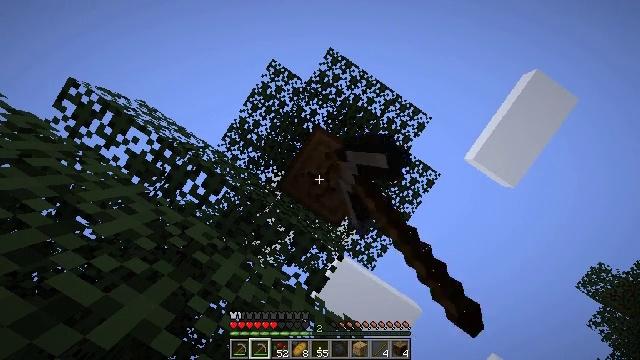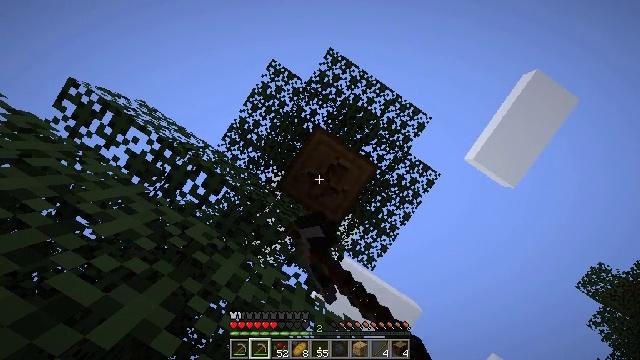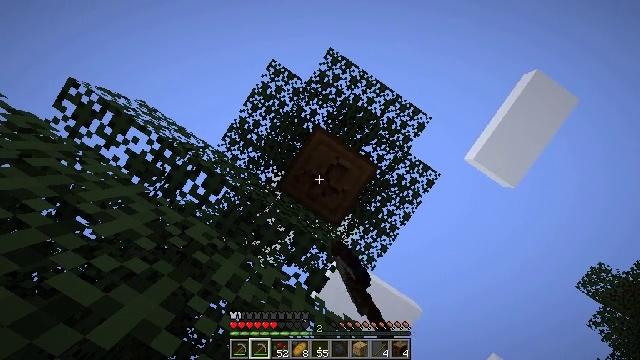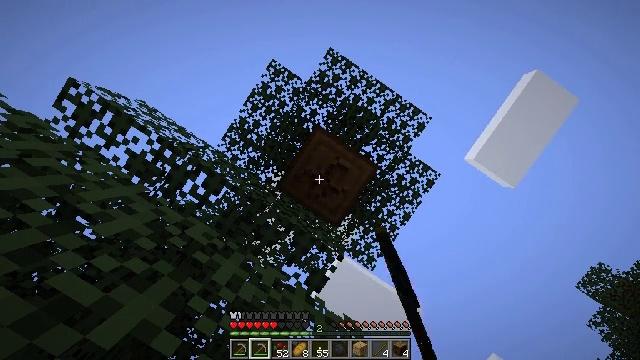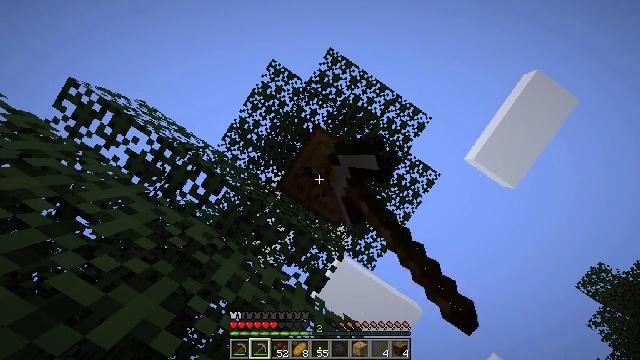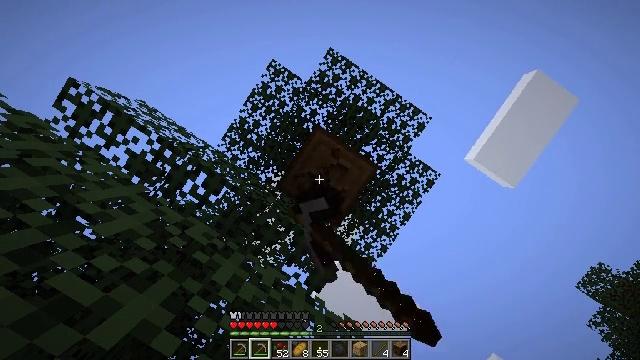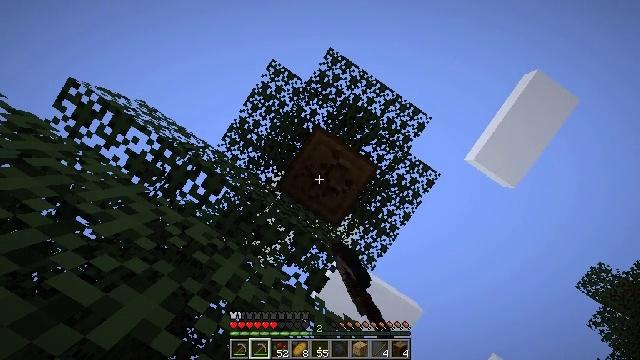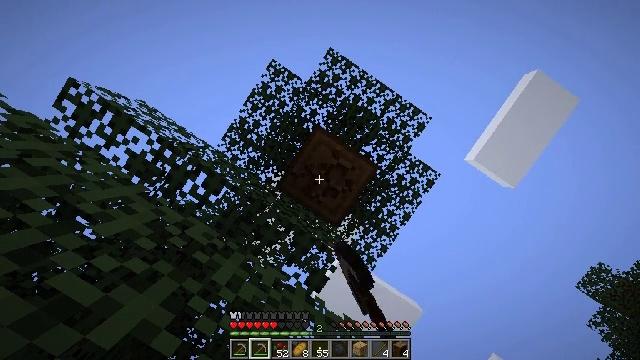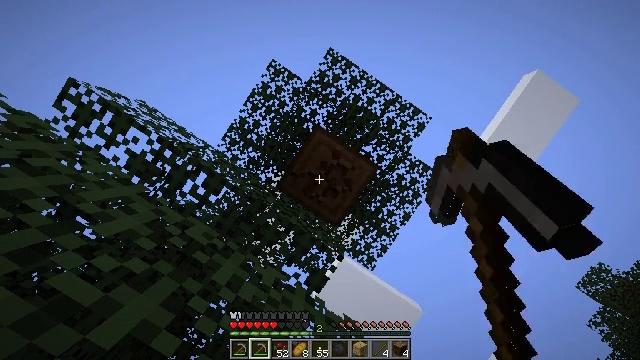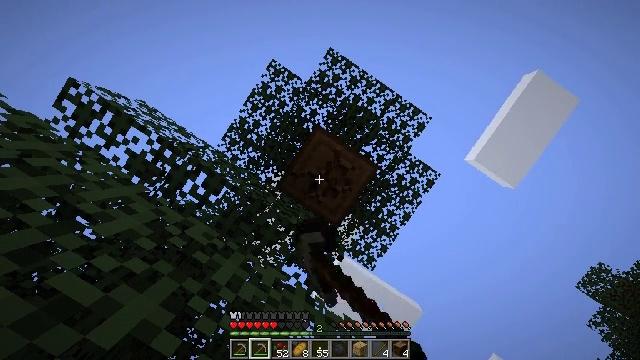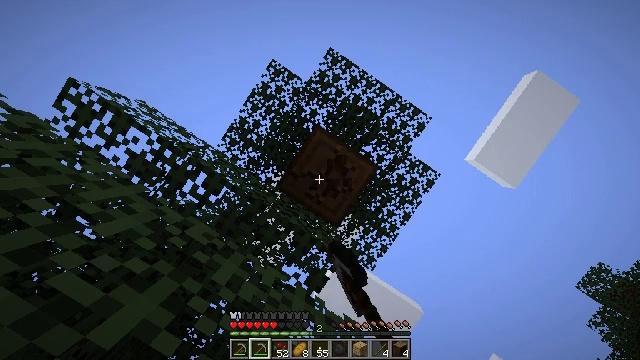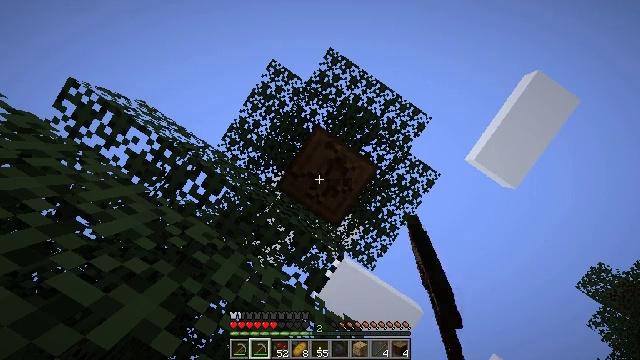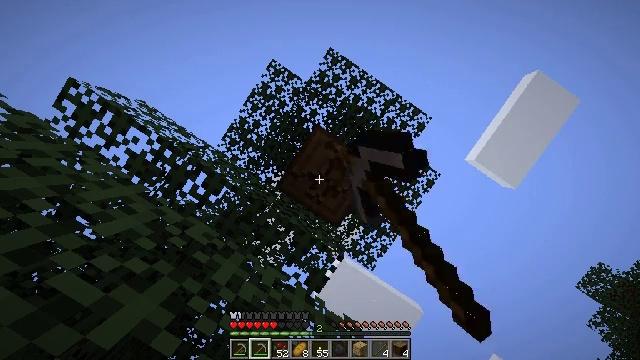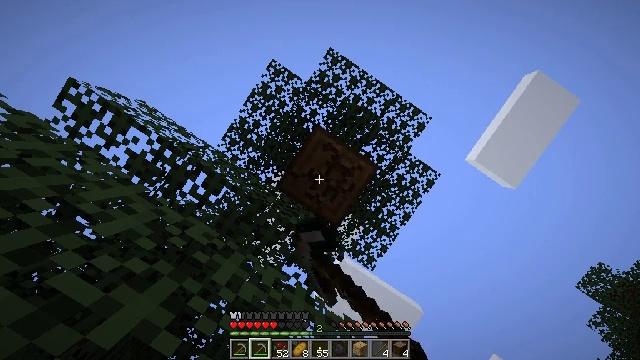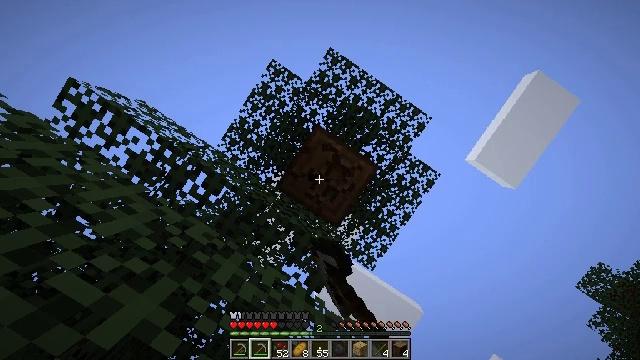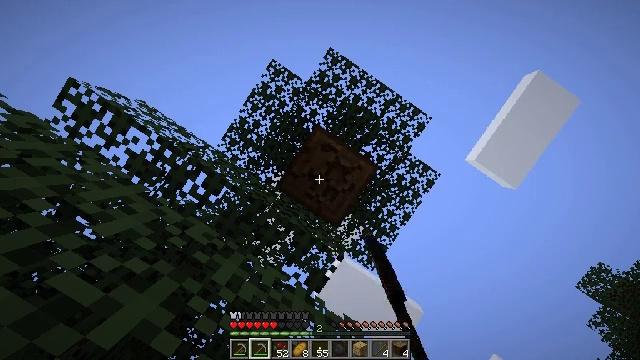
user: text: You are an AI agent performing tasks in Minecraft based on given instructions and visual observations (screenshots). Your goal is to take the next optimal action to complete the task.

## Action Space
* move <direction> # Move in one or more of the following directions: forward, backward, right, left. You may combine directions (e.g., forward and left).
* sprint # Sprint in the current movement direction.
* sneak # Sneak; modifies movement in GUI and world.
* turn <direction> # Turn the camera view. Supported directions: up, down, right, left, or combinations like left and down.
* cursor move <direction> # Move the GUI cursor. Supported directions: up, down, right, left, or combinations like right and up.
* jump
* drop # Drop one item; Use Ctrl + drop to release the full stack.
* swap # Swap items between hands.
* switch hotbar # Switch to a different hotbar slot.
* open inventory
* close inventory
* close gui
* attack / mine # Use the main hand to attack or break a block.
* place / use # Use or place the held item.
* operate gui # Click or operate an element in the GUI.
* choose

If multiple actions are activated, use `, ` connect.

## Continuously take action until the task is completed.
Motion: motion action
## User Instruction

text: Break the spruce log from the tree.
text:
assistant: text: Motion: attack / mine
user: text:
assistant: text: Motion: attack / mine
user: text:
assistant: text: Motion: attack / mine
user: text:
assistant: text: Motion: attack / mine
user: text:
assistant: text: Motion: attack / mine
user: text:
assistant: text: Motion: attack / mine
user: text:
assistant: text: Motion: attack / mine
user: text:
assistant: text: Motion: attack / mine
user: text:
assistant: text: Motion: attack / mine
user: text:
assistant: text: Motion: attack / mine
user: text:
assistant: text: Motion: attack / mine
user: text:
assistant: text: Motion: attack / mine
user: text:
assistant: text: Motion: attack / mine
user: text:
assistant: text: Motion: attack / mine
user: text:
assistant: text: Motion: attack / mine
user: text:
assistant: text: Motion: attack / mine
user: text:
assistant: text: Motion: attack / mine
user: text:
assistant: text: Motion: attack / mine
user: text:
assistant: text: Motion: attack / mine
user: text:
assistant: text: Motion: attack / mine
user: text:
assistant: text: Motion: attack / mine
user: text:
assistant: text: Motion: attack / mine
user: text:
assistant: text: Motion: attack / mine
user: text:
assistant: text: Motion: attack / mine
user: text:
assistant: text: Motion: attack / mine
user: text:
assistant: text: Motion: attack / mine
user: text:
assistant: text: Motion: attack / mine
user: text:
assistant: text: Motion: attack / mine
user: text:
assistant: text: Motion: attack / mine
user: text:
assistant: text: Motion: attack / mine